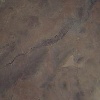
Label: land